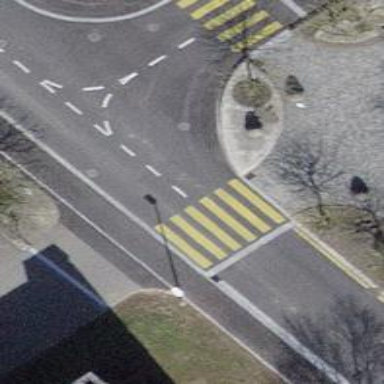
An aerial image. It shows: Marked road crossing with visible crossing markings.